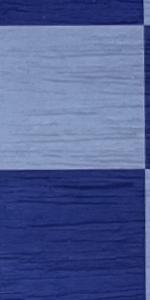
Label: Empty